Question: While loading log4j from within Eclipse plugin (in forced programmatic mode) it says it can't find root logger information, while it presents.
The SSCCE code is below. It is based on simplest available headless RCP application sample:
'''
package try_eclipsepluginlog4j_01;
import java.io.IOException;
import java.net.URL;
import org.apache.log4j.PropertyConfigurator;
import org.eclipse.core.runtime.FileLocator;
import org.eclipse.core.runtime.Platform;
import org.eclipse.equinox.app.IApplication;
import org.eclipse.equinox.app.IApplicationContext;
import org.osgi.framework.Bundle;
/**
* This class controls all aspects of the application's execution
*/
public class Application implements IApplication {
static
{
try {
Bundle bundle = Platform.getBundle("Try_EclipsePluginLog4j_01");
URL config1 = bundle.getEntry("/conf/log4j.sample.xml");
URL config2 = FileLocator.resolve(config1);
PropertyConfigurator.configure(config2);
org.apache.log4j.Logger log4j = org.apache.log4j.Logger.getLogger(Application.class);
log4j.info("log4j is here");
}
catch(IOException e) {
}
}
// private static final Logger log = Logger.getLogger(Application.class);
/* (non-Javadoc)
* @see org.eclipse.equinox.app.IApplication#start(org.eclipse.equinox.app.IApplicationContext)
*/
public Object start(IApplicationContext context) throws Exception {
System.out.println("Hello RCP World!");
return IApplication.EXIT_OK;
}
/* (non-Javadoc)
* @see org.eclipse.equinox.app.IApplication#stop()
*/
public void stop() {
// nothing to do
}
}
'''
Configuration file is follows:
'''
<?xml version="1.0" encoding="UTF-8" ?>
<!DOCTYPE log4j:configuration SYSTEM "log4j.dtd">
<log4j:configuration xmlns:log4j="http://jakarta.apache.org/log4j/">
<appender name="console" class="org.apache.log4j.ConsoleAppender">
<param name="Target" value="System.out"/>
<layout class="org.apache.log4j.PatternLayout">
<param name="ConversionPattern" value="%-5p %c{1} - %m%n"/>
</layout>
</appender>
<root>
<priority value ="debug" />
<appender-ref ref="console" />
</root>
</log4j:configuration>
'''
Output follows:
'''
log4j: Trying to find [log4j.xml] using context classloader org.eclipse.core.runtime.internal.adaptor.ContextFinder@58242ff4.
log4j: Trying to find [log4j.xml] using org.eclipse.osgi.internal.baseadaptor.DefaultClassLoader@547248ad[Try_EclipsePluginLog4j_01:1.0.0.qualifier(id=13)] class loader.
log4j: Trying to find [log4j.xml] using ClassLoader.getSystemResource().
log4j: Trying to find [log4j.properties] using context classloader org.eclipse.core.runtime.internal.adaptor.ContextFinder@58242ff4.
log4j: Trying to find [log4j.properties] using org.eclipse.osgi.internal.baseadaptor.DefaultClassLoader@547248ad[Try_EclipsePluginLog4j_01:1.0.0.qualifier(id=13)] class loader.
log4j: Trying to find [log4j.properties] using ClassLoader.getSystemResource().
log4j: Could not find resource: [null].
log4j: Reading configuration from URL file:/D:/Users/Dims/Design/eclipse-rcp-kepler/Try_EclipsePluginLog4j_01/conf/log4j.sample.xml
log4j: Could not find root logger information. Is this OK?
log4j: Finished configuring.
log4j:WARN No appenders could be found for logger (try_eclipsepluginlog4j_01.Application).
log4j:WARN Please initialize the log4j system properly.
log4j:WARN See http://logging.apache.org/log4j/1.2/faq.html#noconfig for more info.
Hello RCP World!
'''
Project structure is follows:

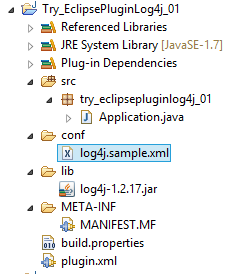
Answer: Since you're using an XML file and not a properties file, try using the 'DOMConfigurator' rather than the 'PropertyConfigurator'.
'''
DOMConfigurator.configure(config2);
'''